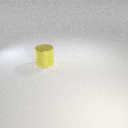
large yellow metal cylinder